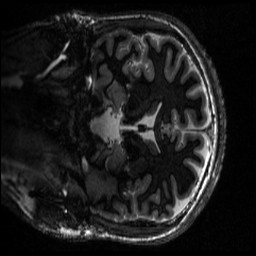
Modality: MP2RAGE
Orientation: coronal
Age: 31
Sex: male
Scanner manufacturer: siemens
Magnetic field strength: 6.98 T
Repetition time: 6 s
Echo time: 0.00283 s